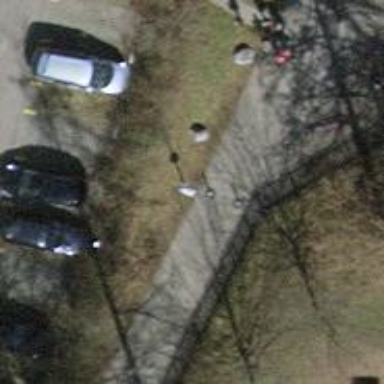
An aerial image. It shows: Bollard barrier.